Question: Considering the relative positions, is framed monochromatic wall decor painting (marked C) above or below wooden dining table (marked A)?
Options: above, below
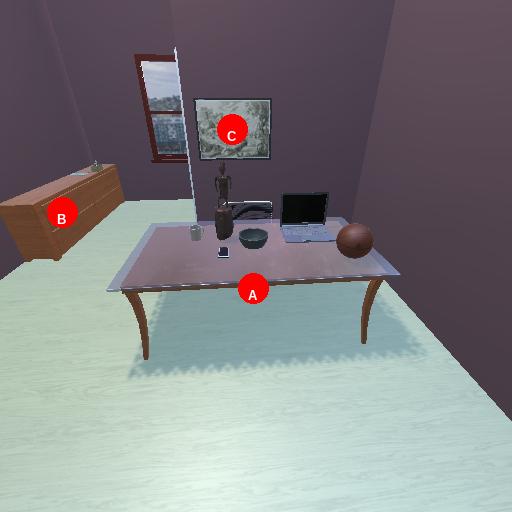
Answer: above